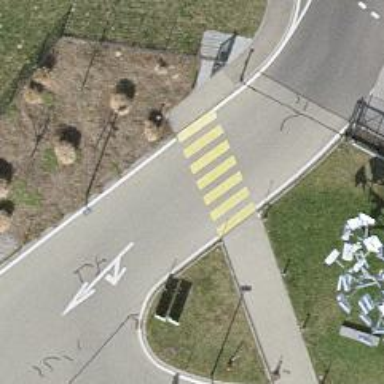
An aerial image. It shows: Uncontrolled zebra crossing on the road.